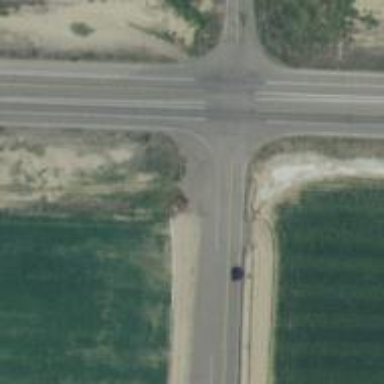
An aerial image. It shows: Road with stop sign.